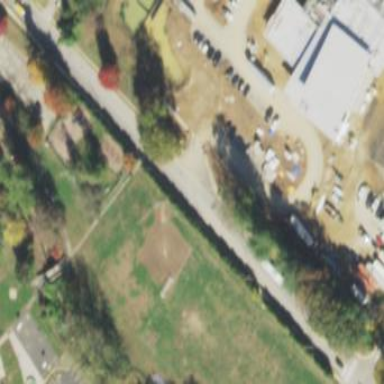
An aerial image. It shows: Softball pitch for leisure land activities.